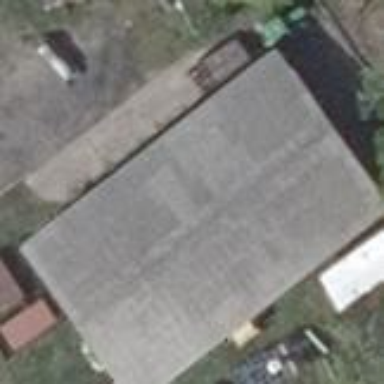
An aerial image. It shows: View of roof of building.